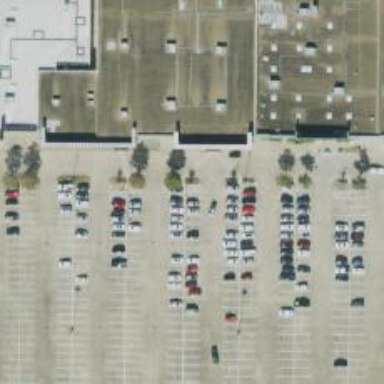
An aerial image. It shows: Parking space is available.